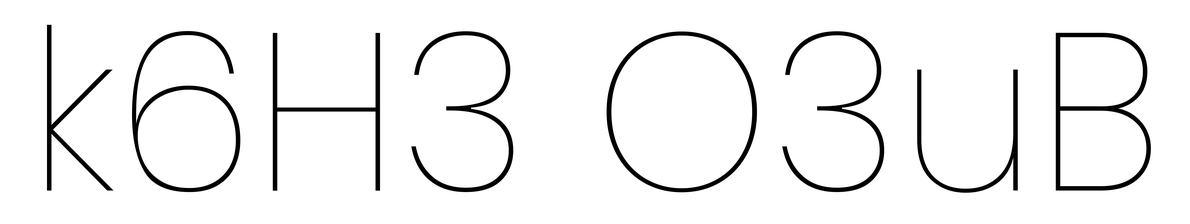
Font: Poppins-Thin